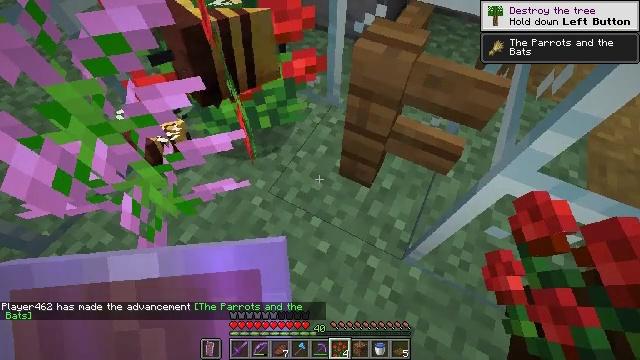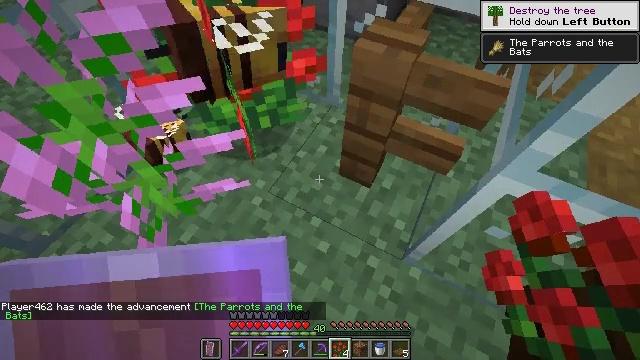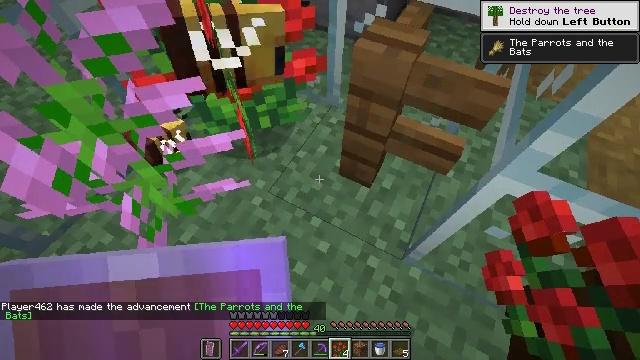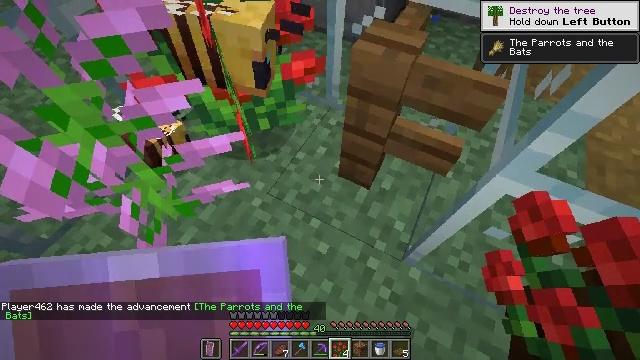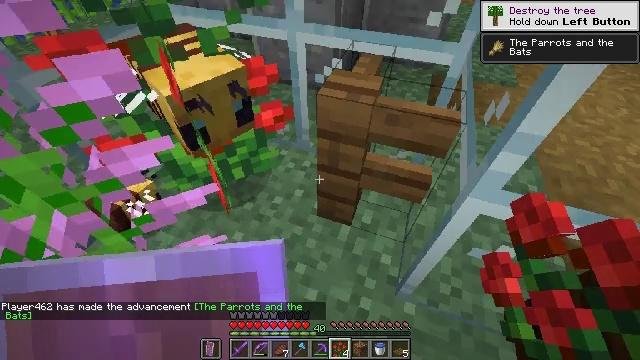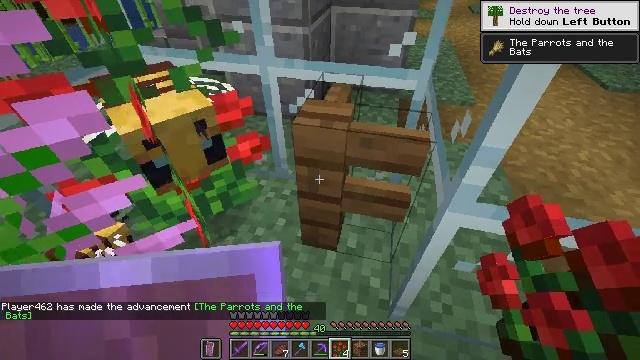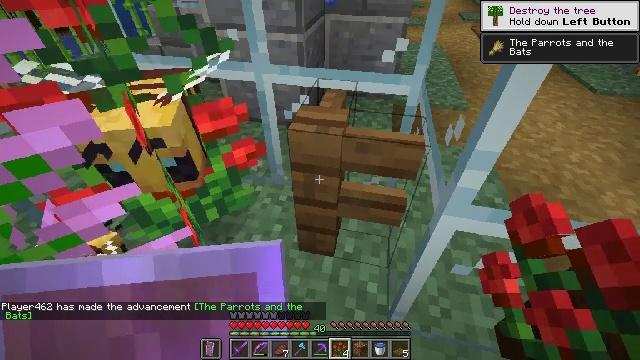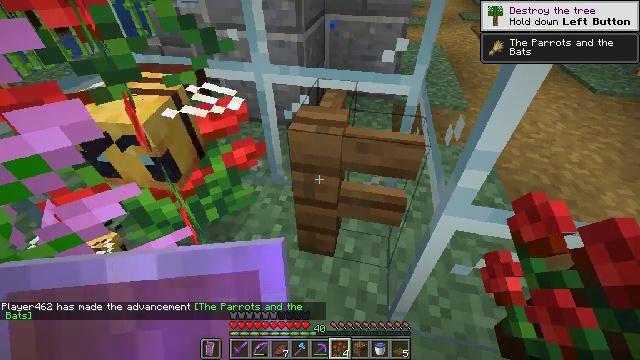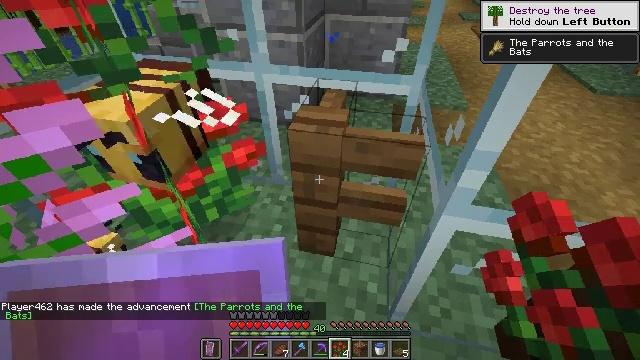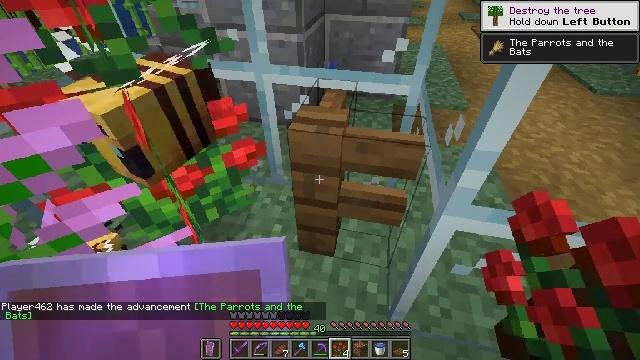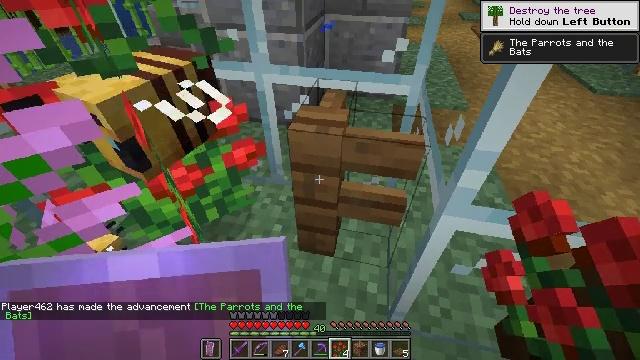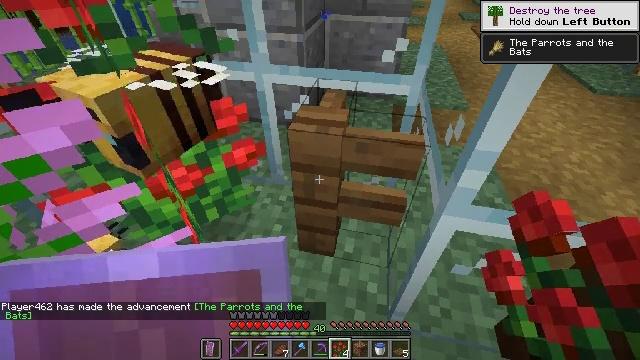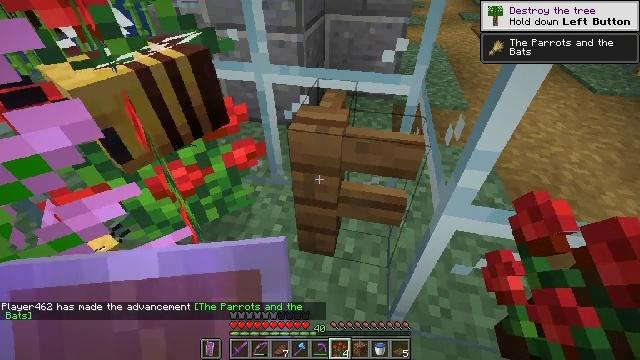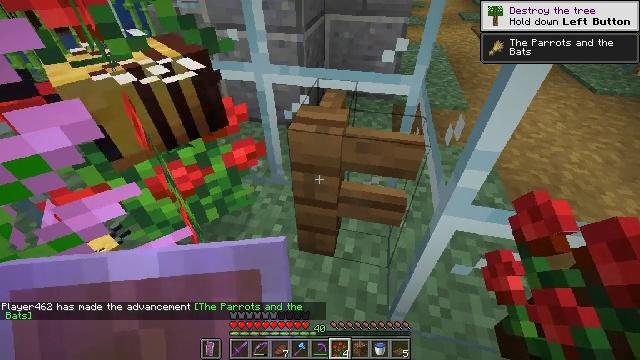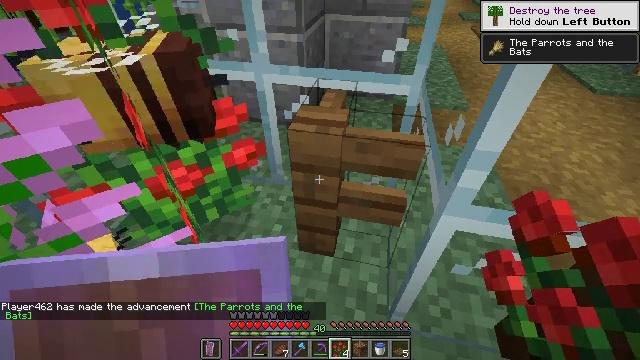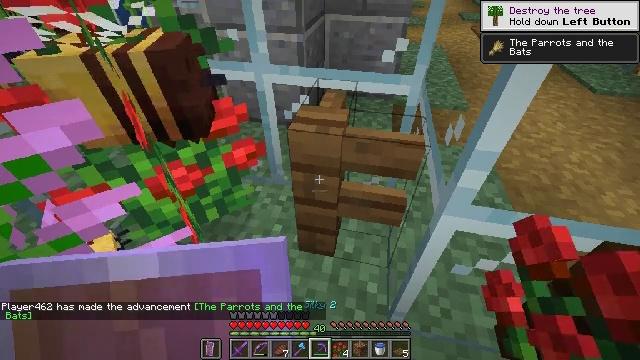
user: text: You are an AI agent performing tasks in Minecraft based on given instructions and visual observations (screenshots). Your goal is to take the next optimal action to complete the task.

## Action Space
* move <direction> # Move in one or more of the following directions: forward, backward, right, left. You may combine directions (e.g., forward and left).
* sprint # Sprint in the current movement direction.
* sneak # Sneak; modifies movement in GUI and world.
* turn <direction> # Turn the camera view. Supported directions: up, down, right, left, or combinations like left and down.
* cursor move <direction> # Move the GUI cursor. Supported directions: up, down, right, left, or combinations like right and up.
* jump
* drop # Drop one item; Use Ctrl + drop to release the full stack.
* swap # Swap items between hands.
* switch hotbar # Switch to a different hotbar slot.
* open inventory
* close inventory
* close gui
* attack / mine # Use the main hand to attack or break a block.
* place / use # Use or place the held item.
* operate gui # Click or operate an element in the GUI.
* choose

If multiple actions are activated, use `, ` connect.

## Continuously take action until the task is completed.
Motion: motion action
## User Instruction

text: Gather spruce fence pieces.
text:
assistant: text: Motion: no_op
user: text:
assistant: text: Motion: no_op
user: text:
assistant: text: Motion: no_op
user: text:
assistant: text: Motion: turn right and up
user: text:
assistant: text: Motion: turn right and up
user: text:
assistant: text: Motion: turn right and up
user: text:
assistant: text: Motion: no_op
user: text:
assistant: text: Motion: no_op
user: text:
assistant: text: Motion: no_op
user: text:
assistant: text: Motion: no_op
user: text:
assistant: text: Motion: no_op
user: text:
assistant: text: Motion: no_op
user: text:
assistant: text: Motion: no_op
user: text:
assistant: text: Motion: no_op
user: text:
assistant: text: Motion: no_op
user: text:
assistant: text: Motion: no_op
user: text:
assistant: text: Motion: no_op
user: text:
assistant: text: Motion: no_op
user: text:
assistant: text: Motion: no_op
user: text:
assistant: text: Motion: no_op
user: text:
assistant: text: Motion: no_op
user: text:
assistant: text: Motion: no_op
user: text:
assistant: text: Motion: no_op
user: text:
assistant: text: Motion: no_op
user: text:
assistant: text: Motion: no_op
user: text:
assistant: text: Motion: no_op
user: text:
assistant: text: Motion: no_op
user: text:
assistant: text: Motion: no_op
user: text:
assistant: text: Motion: attack / mine
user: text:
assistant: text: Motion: attack / mine